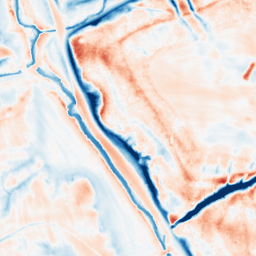
Category: edge_preserving
Decomposition family: guided
Decomposition parameters: radius: 8
eps: 1
Upsampling method: bilinear
Upsampling parameters: scale: 2
Upsampling scale: 2